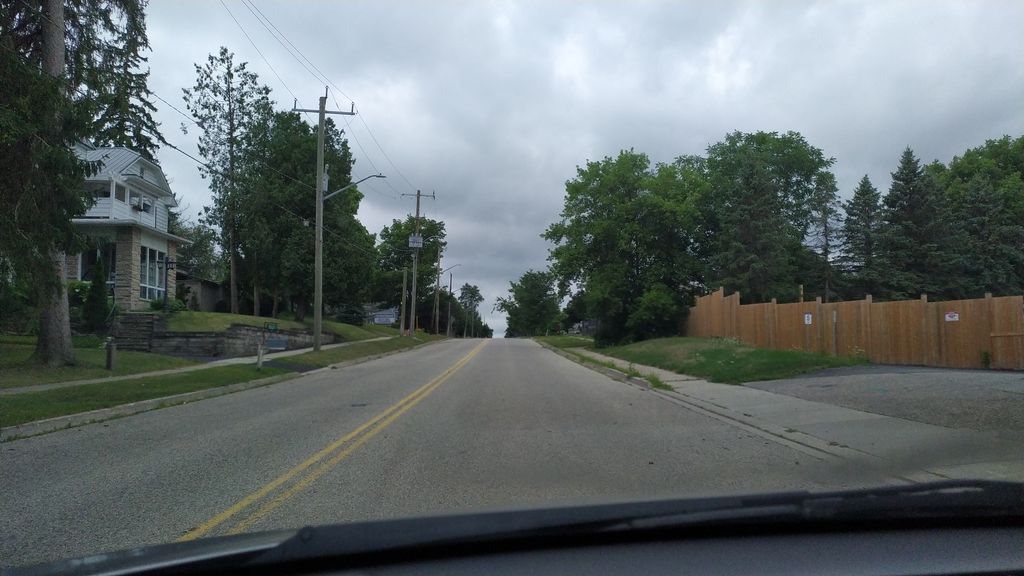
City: kitchener-waterloo